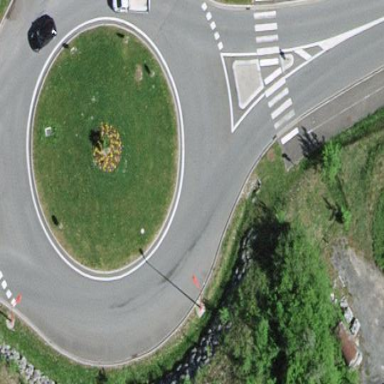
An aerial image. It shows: Secondary road with asphalt surface leading to roundabout junction.